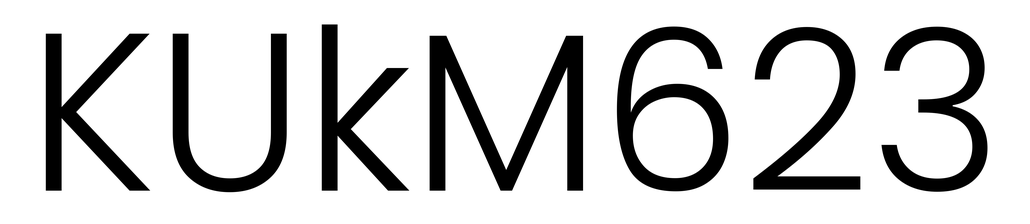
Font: Poppins-Light